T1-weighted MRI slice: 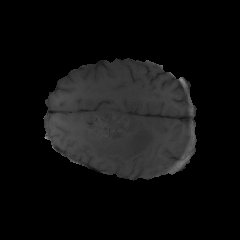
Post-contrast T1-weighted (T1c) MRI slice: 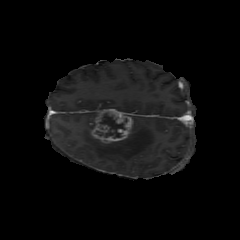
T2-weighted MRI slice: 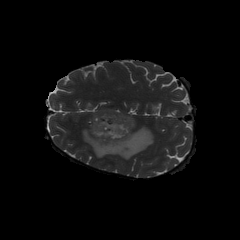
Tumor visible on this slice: yes